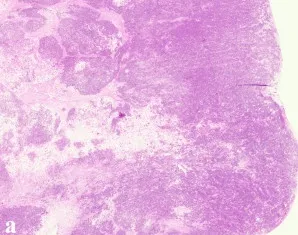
A) Histology shows a well defined intraluminal, protuberant tumour invading the submucosa. This invasive tumour extends to pericolonic fibroadipose tissue.
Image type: pathology (h&e)